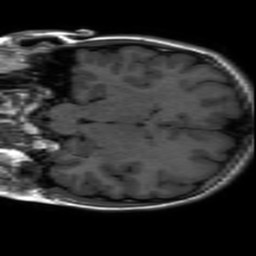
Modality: inplaneT1
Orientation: coronal
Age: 17
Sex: female
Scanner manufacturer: ge
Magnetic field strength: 3 T
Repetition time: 2.297 s
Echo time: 0.02273 s